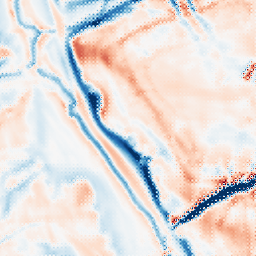
Category: multiscale
Decomposition family: dog_multiscale
Decomposition parameters: sigma_ratio: 1.4
n_scales: 4
base_sigma: 2
Upsampling method: regularized
Upsampling parameters: scale: 2
lambda_reg: 0.1
Upsampling scale: 2